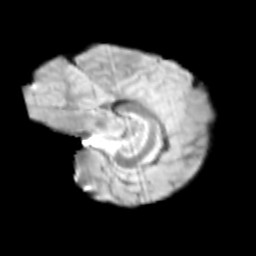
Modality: T2w
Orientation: sagittal
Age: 12
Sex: female
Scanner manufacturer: siemens
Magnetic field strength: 3 T
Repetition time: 3.8 s
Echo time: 0.07 s